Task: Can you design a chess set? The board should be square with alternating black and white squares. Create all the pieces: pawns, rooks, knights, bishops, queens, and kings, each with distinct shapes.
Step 4272:
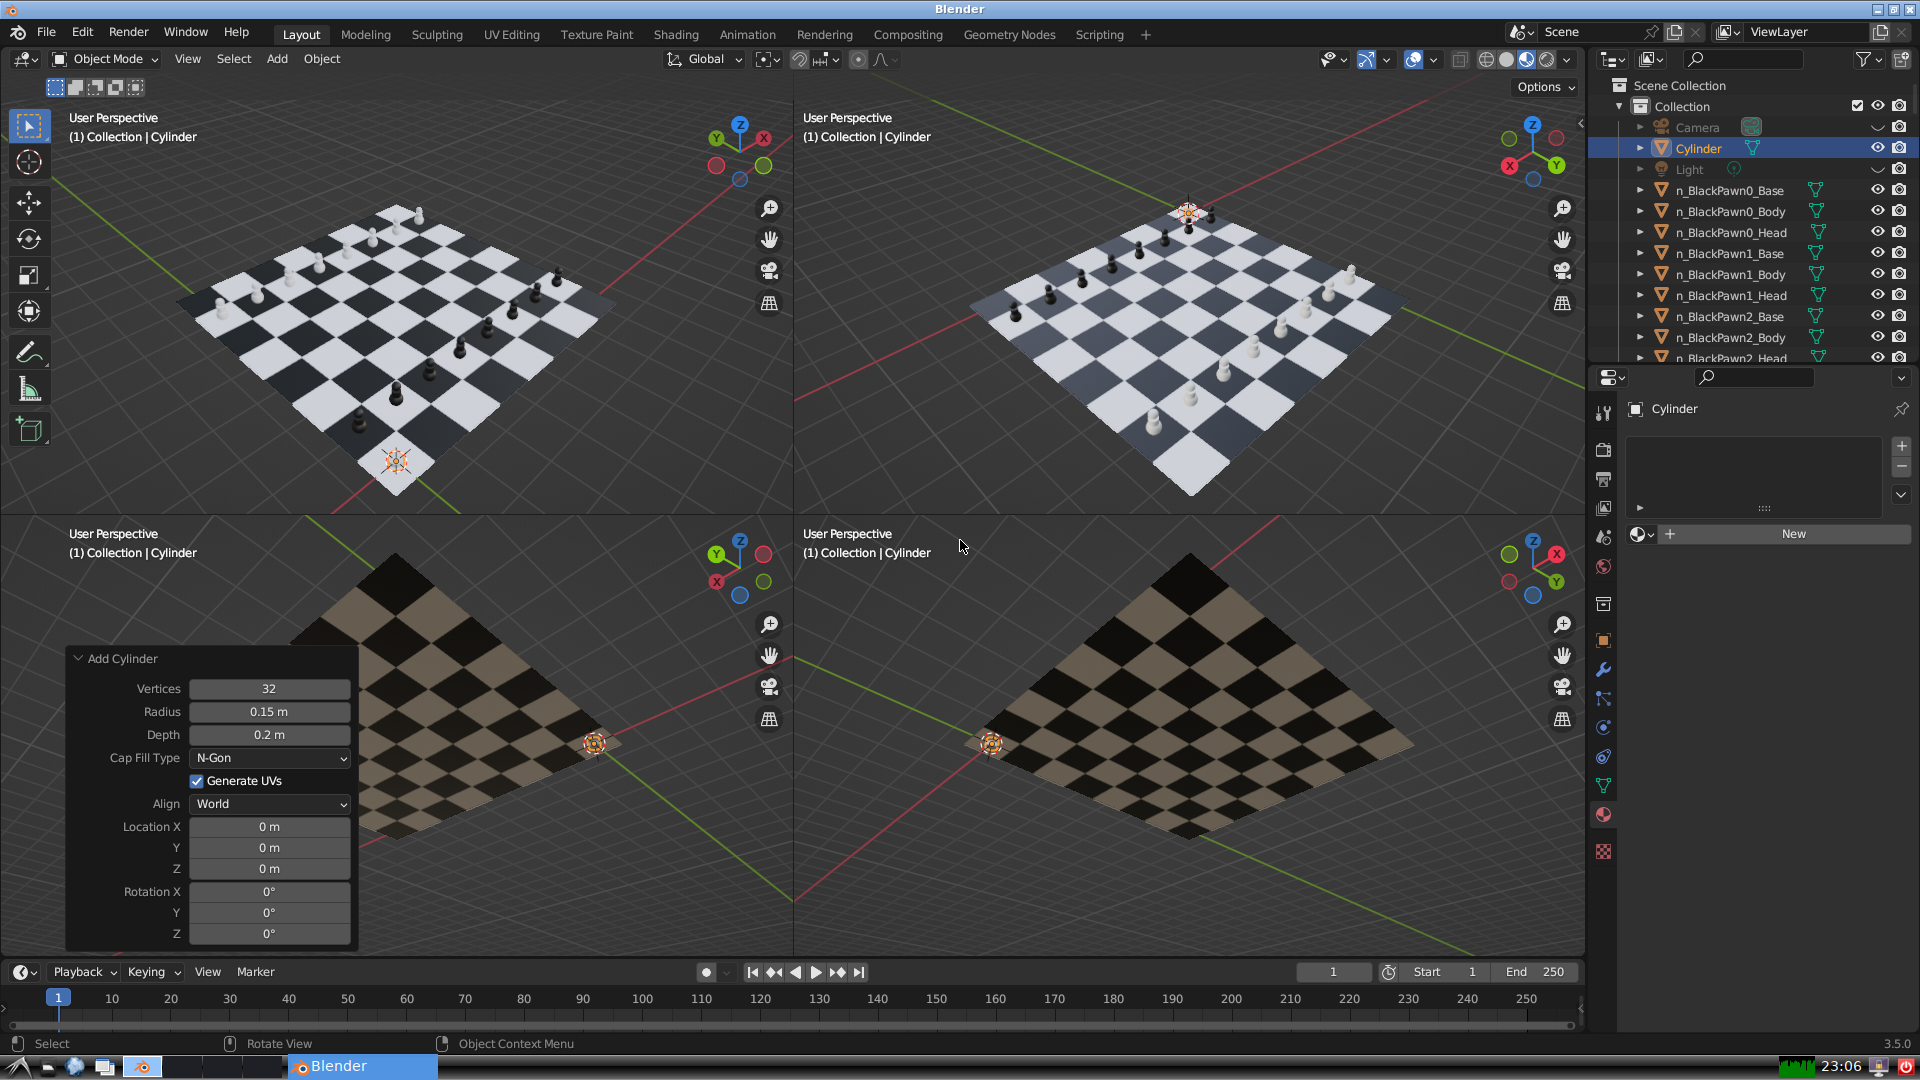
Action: {"mouse_move": [270, 731]}